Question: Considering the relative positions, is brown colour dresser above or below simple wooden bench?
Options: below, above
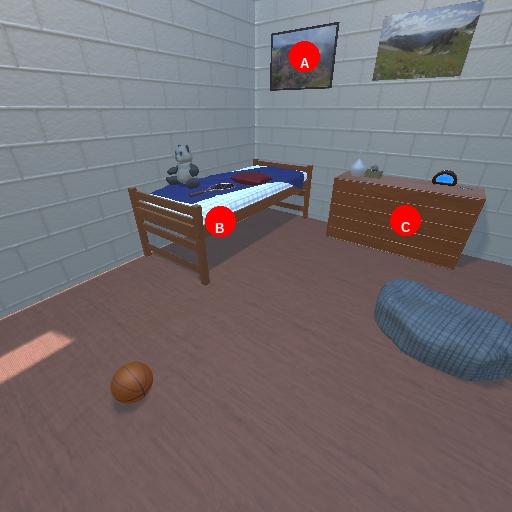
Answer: below